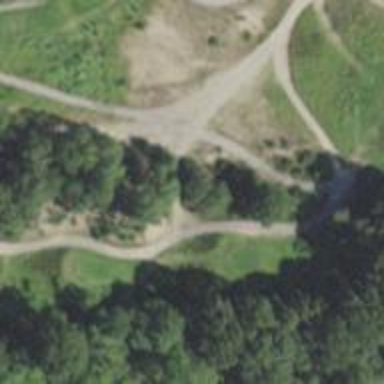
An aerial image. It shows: Path for both roads and golfers.